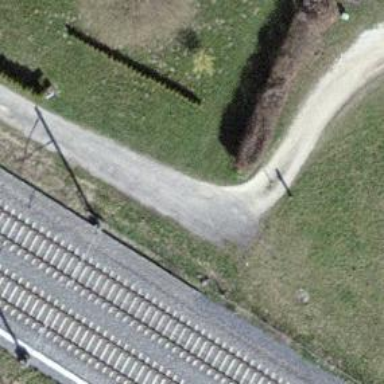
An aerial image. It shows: Bollard barrier.